Brain MRI, modality: ceT1
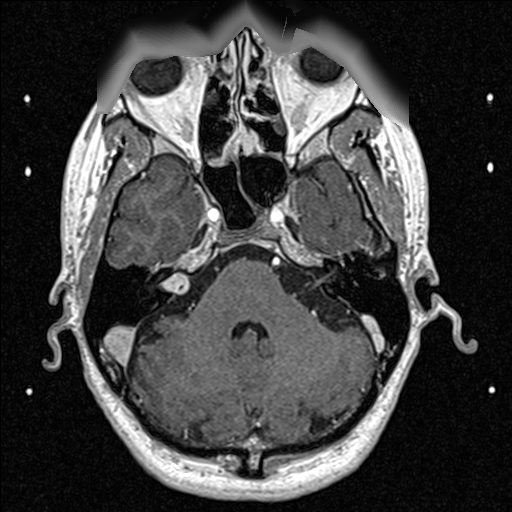